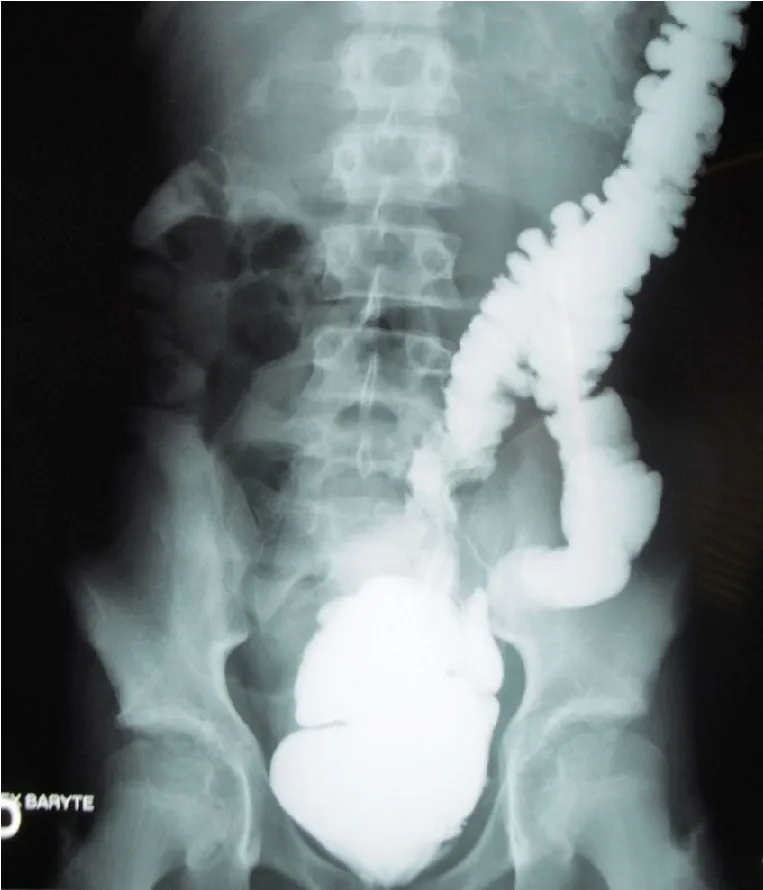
Lavement baryte montrant tout le colon a gauche.
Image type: radiology (x_ray)